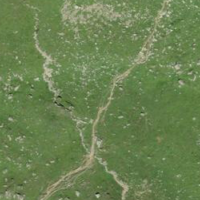
EUNIS habitat code: 26
Species observed at this site:
Aquila chrysaetos
Phoenicurus ochruros
Montifringilla nivalis
Anthus spinoletta